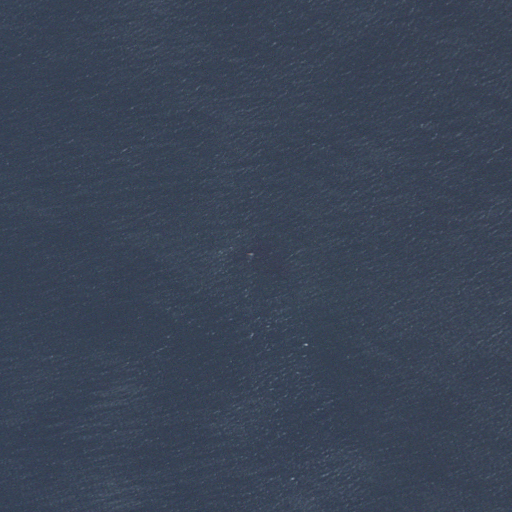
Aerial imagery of island in Massachusetts named Londoner containing only open water